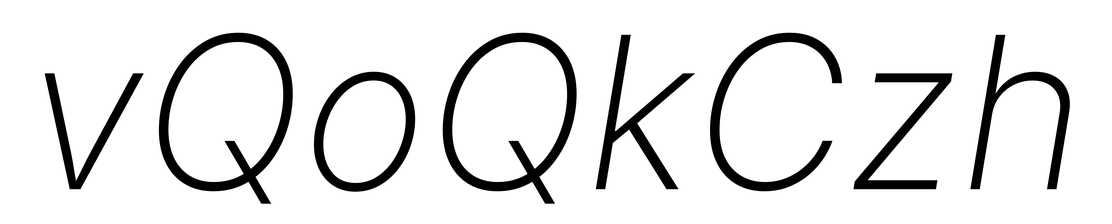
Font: Inter-Italic_ExtraLight_Italic